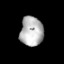
Tissue: lung
Cell type: Epithelial cells
Senescence score: 0.1991
Nuclear area (px): 664
Mean DAPI intensity: 181.673